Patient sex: M
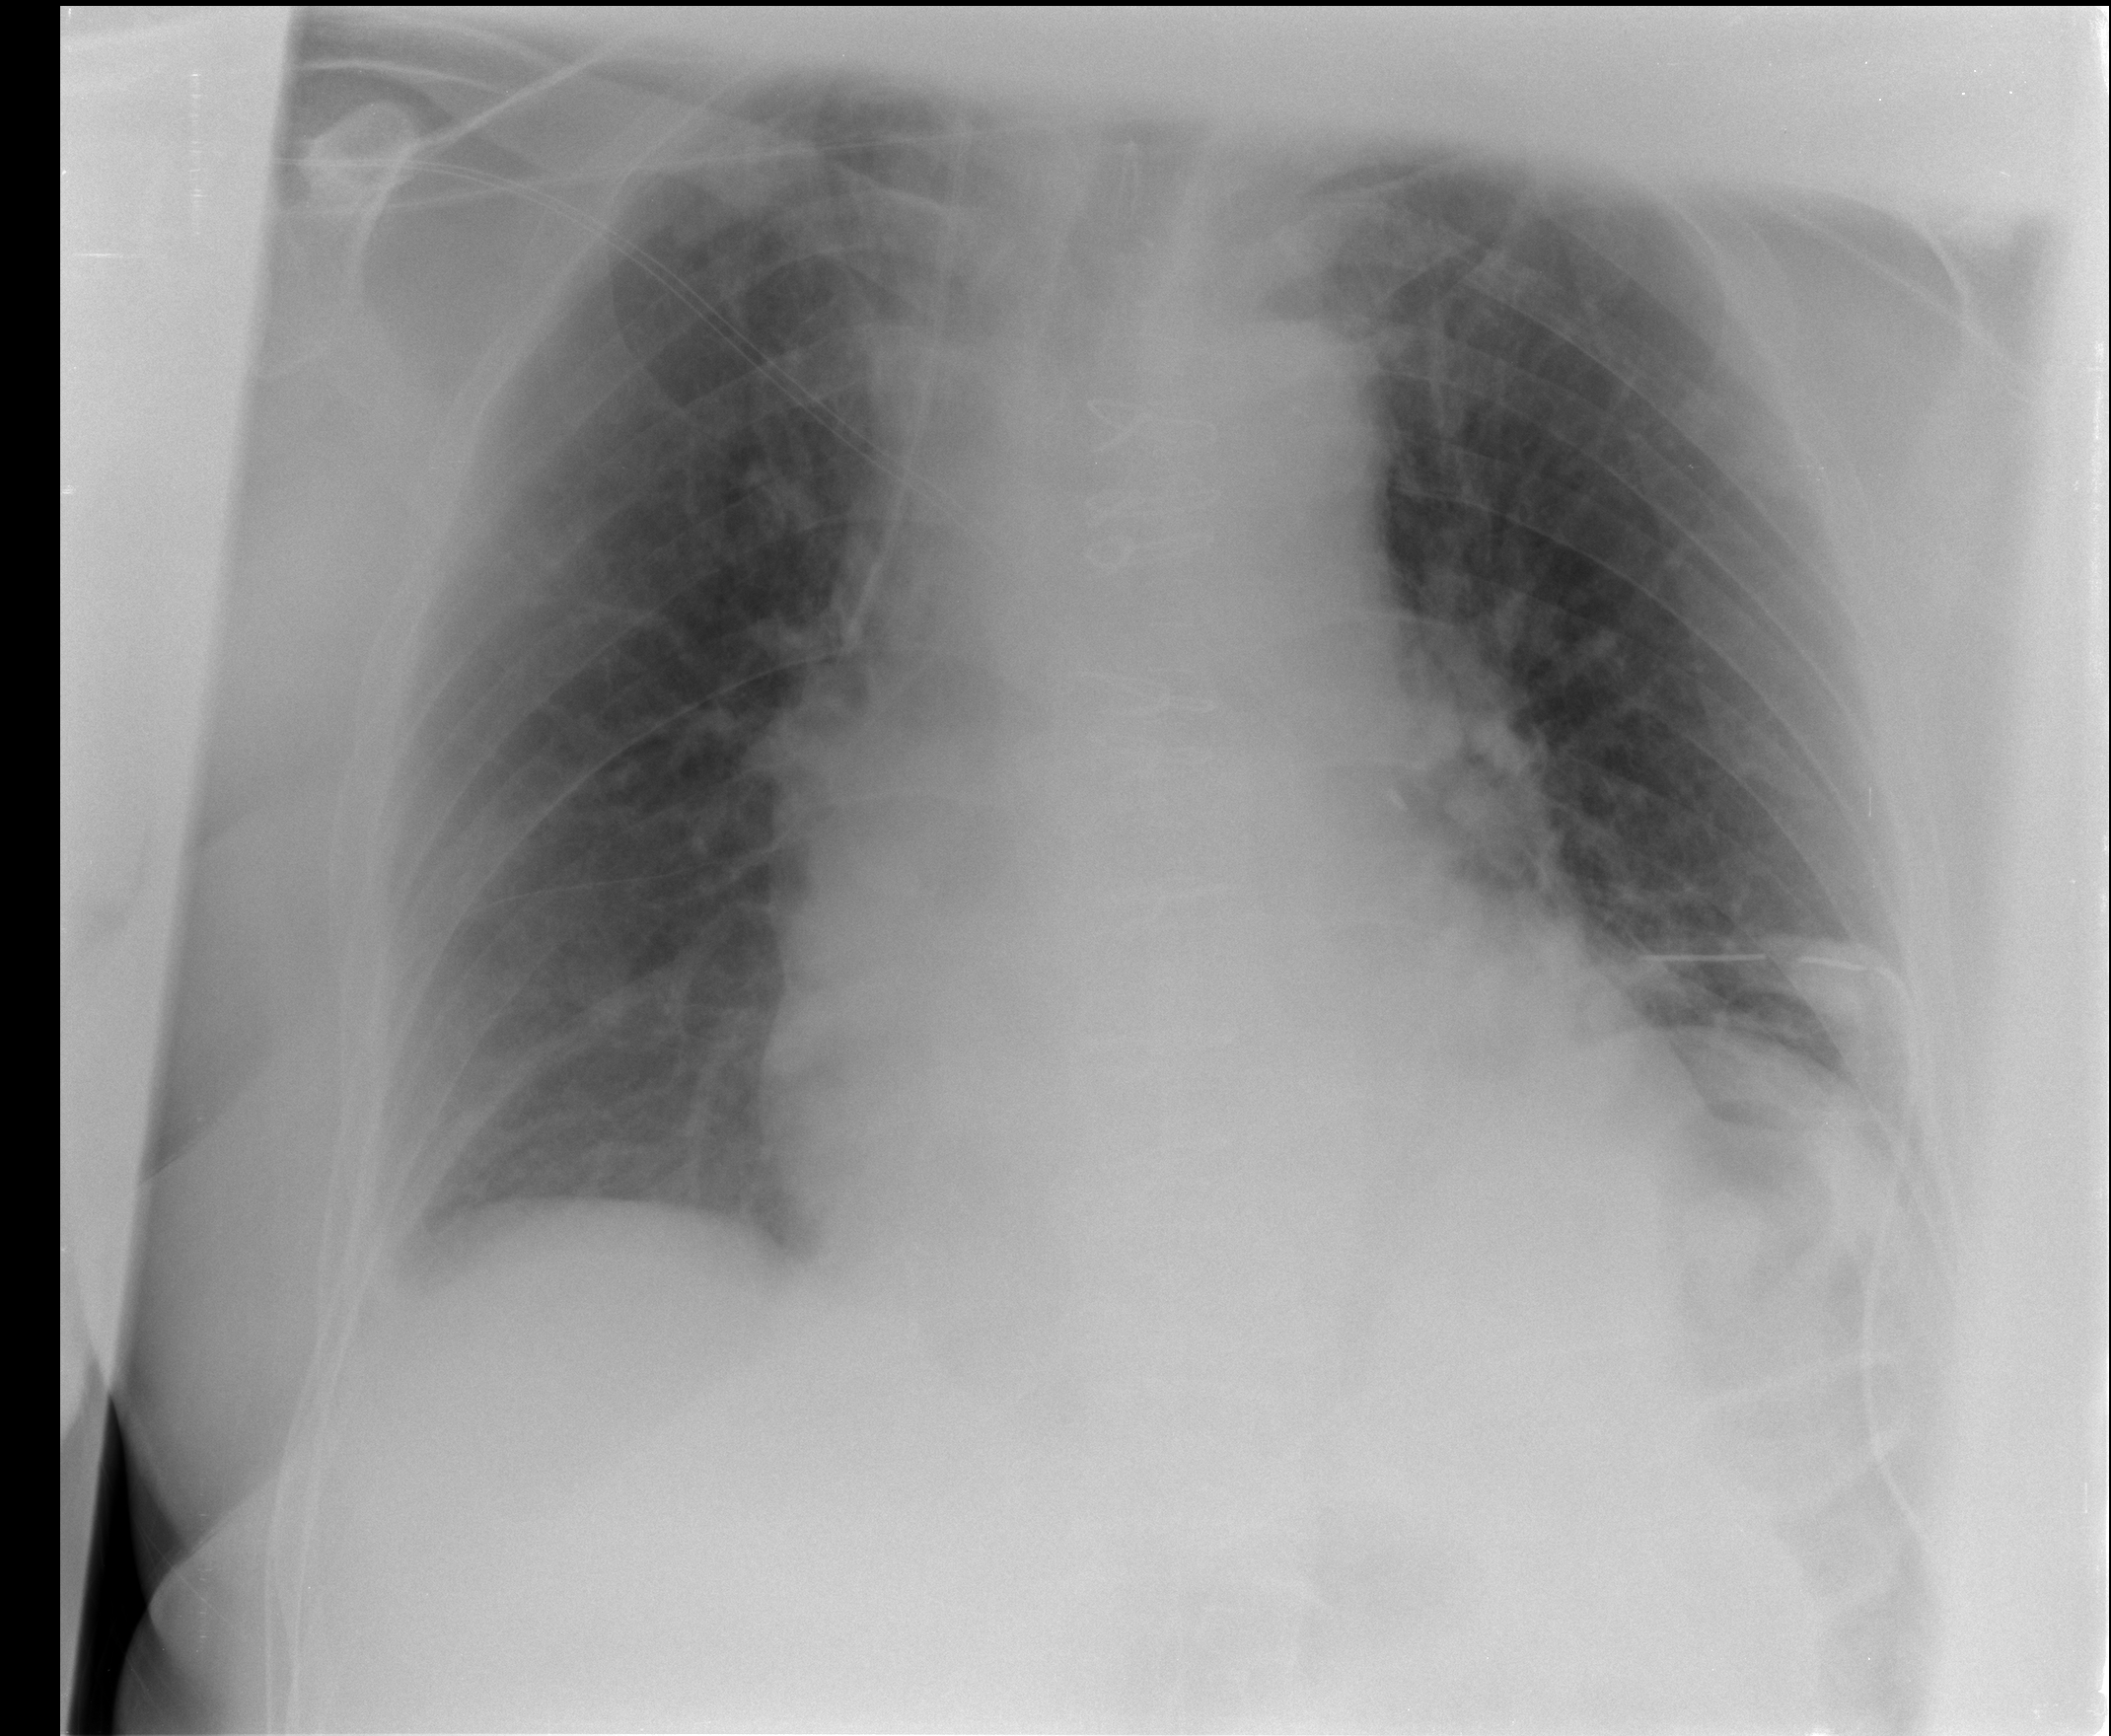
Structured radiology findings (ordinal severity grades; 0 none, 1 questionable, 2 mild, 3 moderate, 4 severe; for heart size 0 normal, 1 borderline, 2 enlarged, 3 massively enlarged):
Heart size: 2
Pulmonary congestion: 1
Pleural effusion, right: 1
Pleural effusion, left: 0
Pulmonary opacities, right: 0
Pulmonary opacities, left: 0
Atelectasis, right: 0
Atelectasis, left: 1